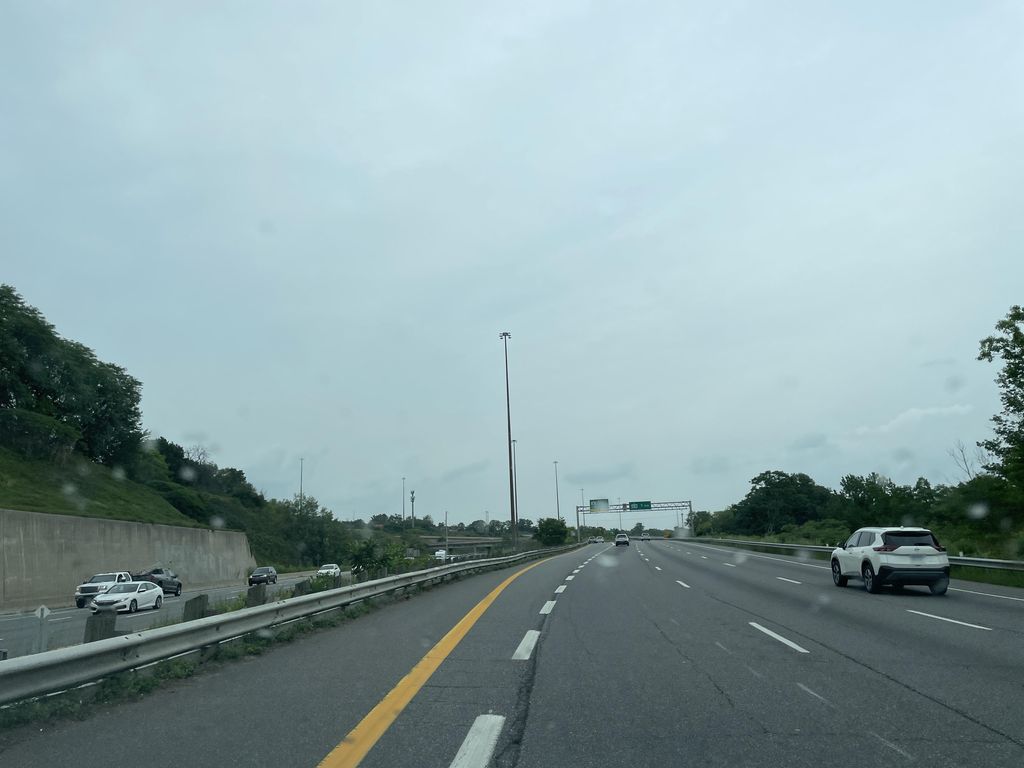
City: hamilton